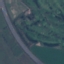
Label: Highway